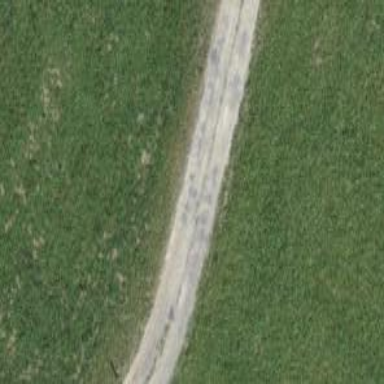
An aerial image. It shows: Pebblestone track.